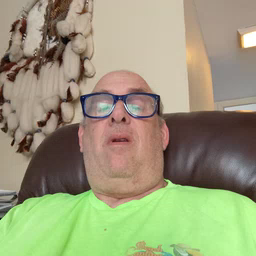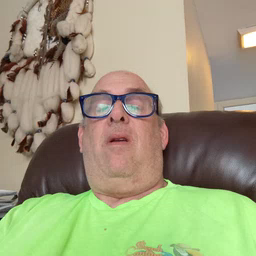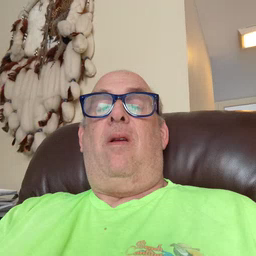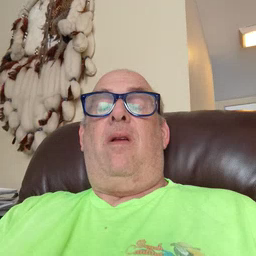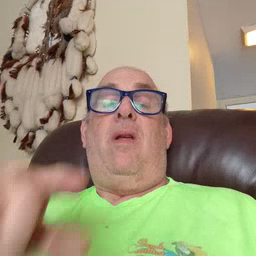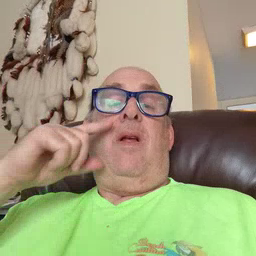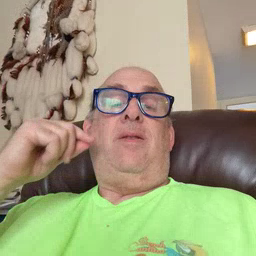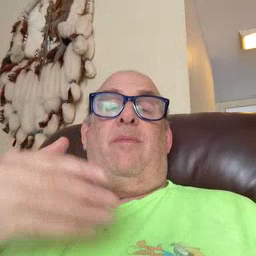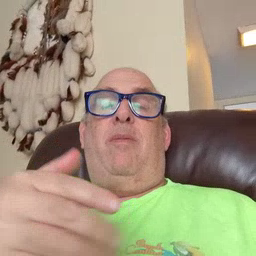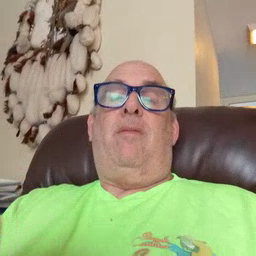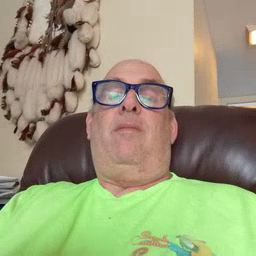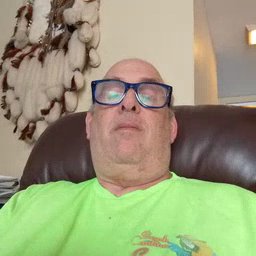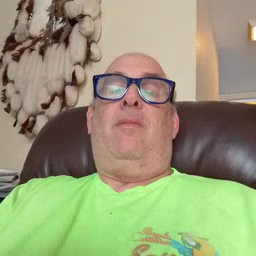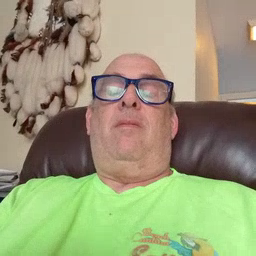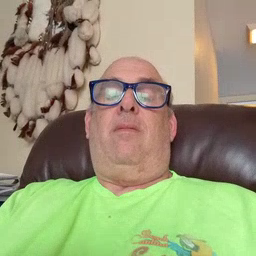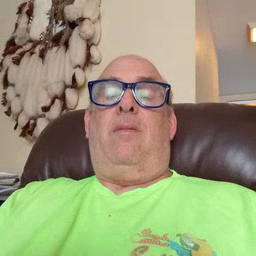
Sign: kitty